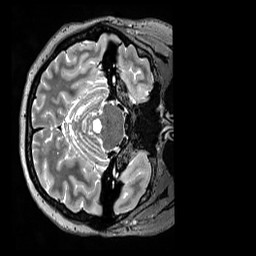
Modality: T2w
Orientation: axial
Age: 36
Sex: female
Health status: ill
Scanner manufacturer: siemens
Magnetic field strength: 3 T
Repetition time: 3.2 s
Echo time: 0.564 s